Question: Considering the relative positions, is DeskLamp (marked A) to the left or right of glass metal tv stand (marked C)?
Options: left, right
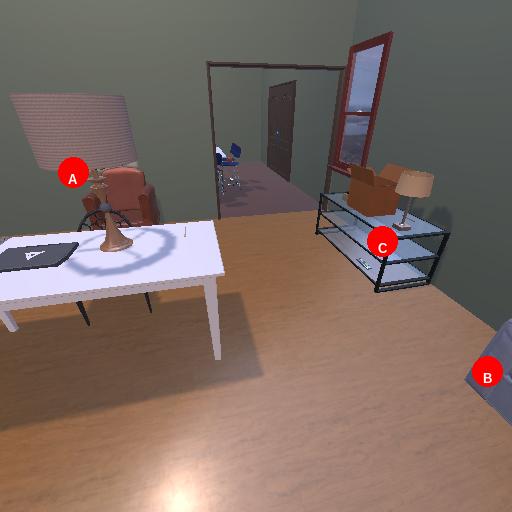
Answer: left